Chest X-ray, PA view. Patient: 45 years old, sex M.
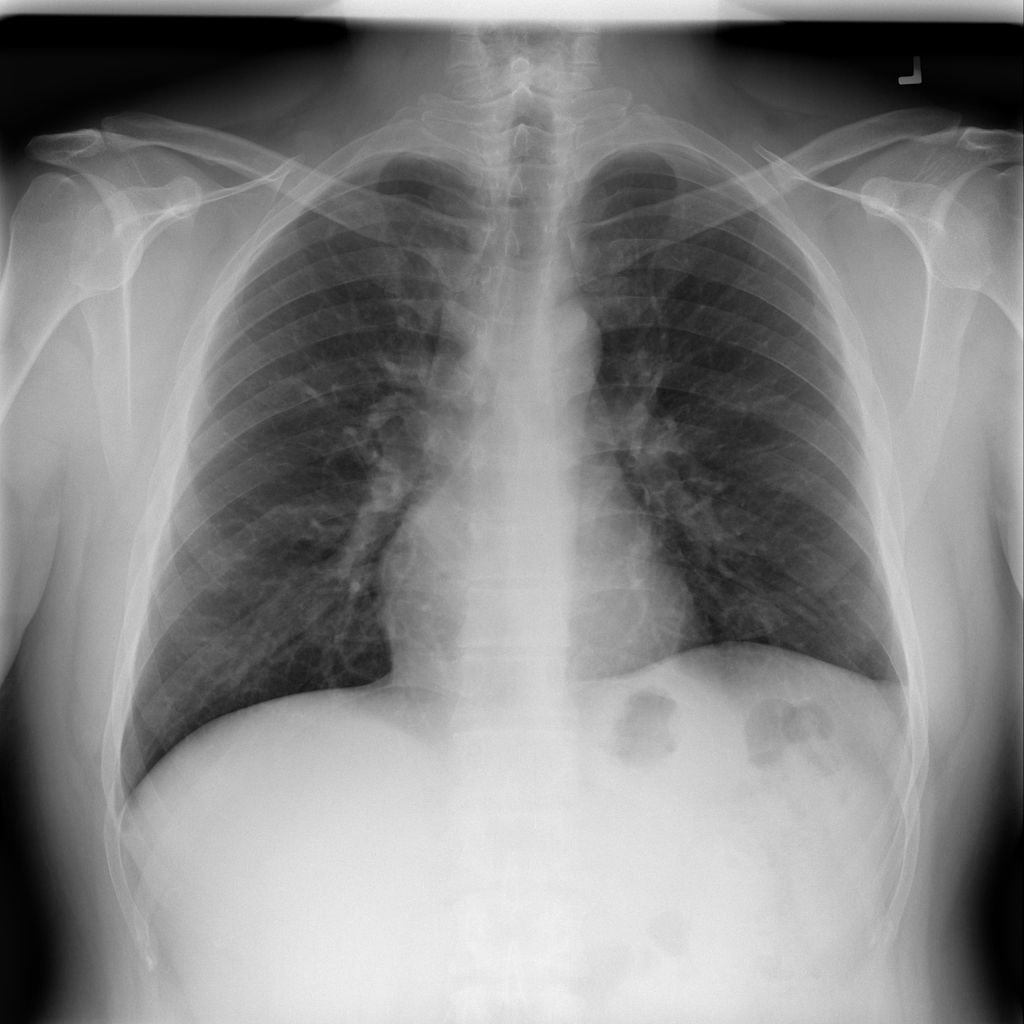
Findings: Infiltration